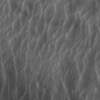
Label: not_dusty